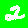
Digit: 2